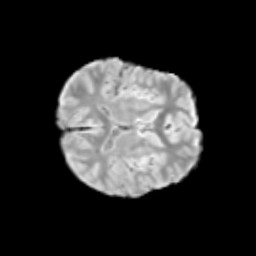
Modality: T2w
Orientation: axial
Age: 9
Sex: male
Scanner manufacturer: siemens
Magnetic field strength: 3 T
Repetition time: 3.8 s
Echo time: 0.07 s